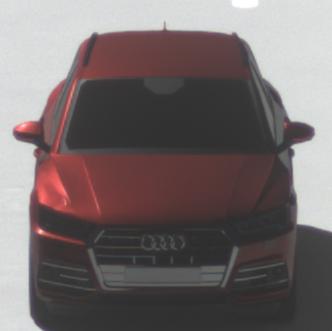
Make: Audi
Model: Q5 45 TFSI
Detailed model: Q5 (FY)
Model produced from: 2019/01
Model produced until: 2019/05
Doors: 5
Color: red
Road condition: dry road
Daytime: morning or afternoon
Contrast: high contrast